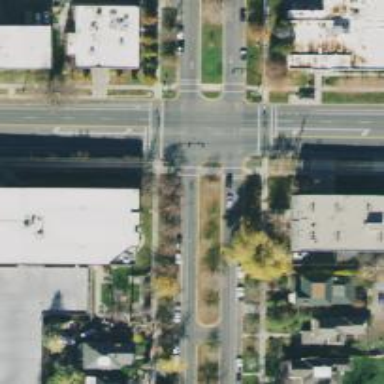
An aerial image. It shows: Crossing with line markings on the road.